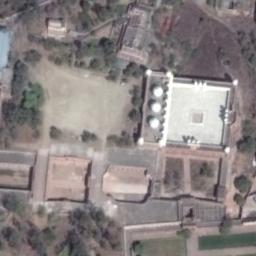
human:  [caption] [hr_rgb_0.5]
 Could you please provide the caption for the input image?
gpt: There are several trees near the palace .

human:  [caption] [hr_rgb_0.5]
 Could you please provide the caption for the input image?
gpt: The white palace has a courtyard and an open area and a river is next to the palace .

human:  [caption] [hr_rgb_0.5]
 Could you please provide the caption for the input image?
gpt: There is a wide road in front of the palace .

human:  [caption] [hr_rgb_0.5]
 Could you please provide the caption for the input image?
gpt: The palace is on the bare land next to some trees .

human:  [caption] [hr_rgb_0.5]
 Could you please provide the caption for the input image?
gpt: There are some brown trees beside the palace .